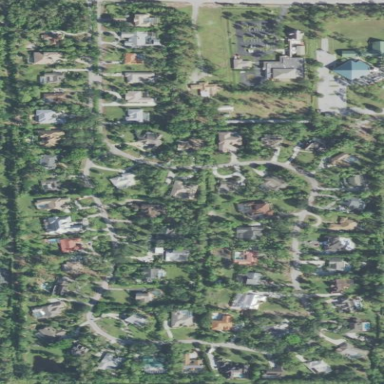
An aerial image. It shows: Residential area within neighborhood.